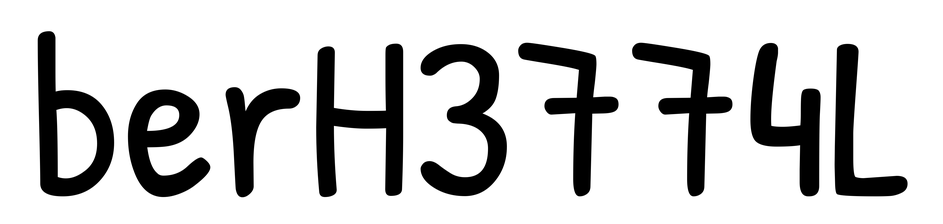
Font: PatrickHand-Regular